Lunar surface albedo tile
Center latitude: -36.662
Center longitude: 23.626
Resolution (meters per pixel, mean): 136.28
Tile area (km^2): 18726.17
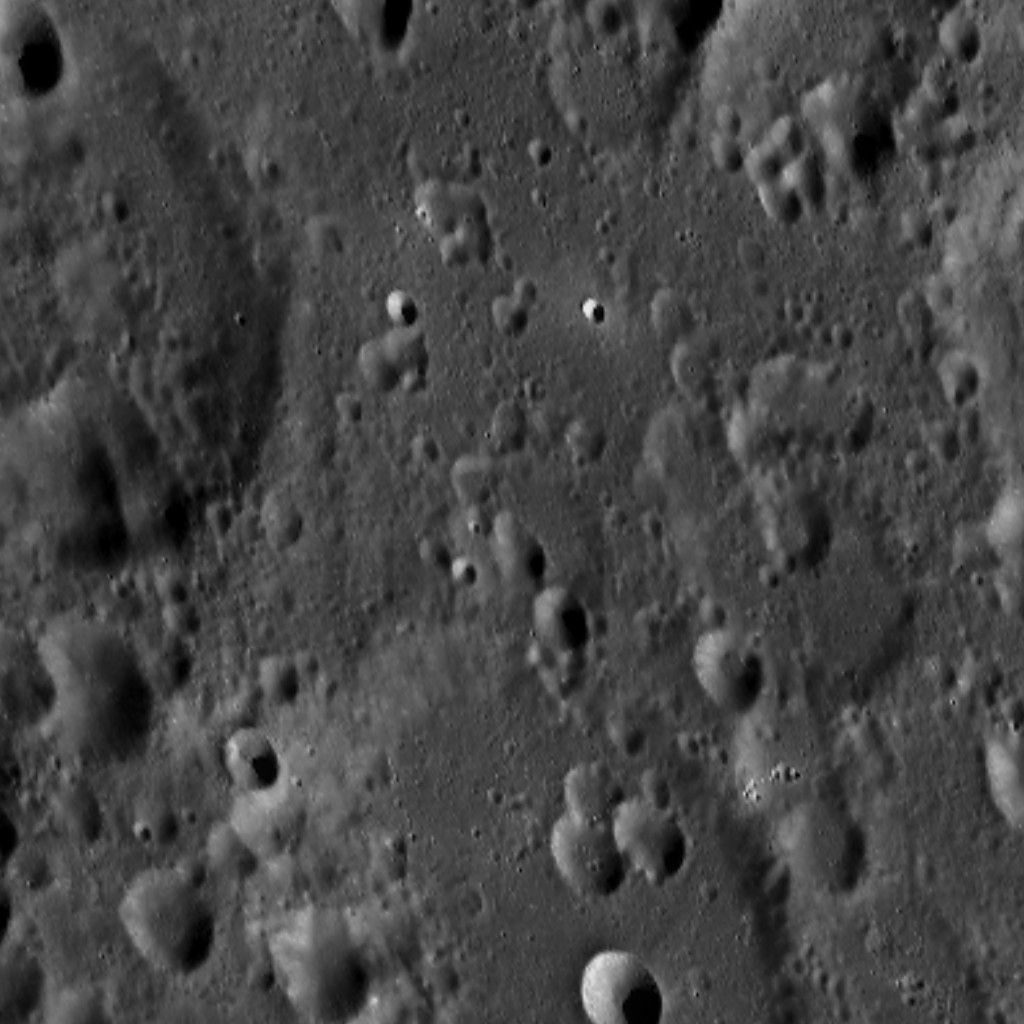